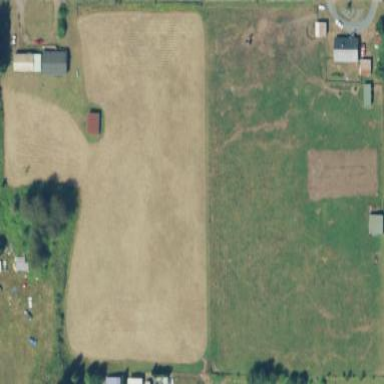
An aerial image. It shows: Pasture area used as meadow.